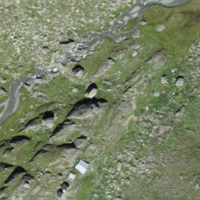
EUNIS habitat code: 31
Species observed at this site:
Aglais urticae